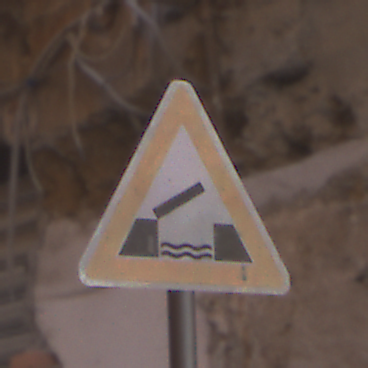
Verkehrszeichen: BeweglicheBruecke
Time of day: MorningAfternoon
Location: Outdoor (Urban)
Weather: Clear
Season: NotSpecified
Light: Natural